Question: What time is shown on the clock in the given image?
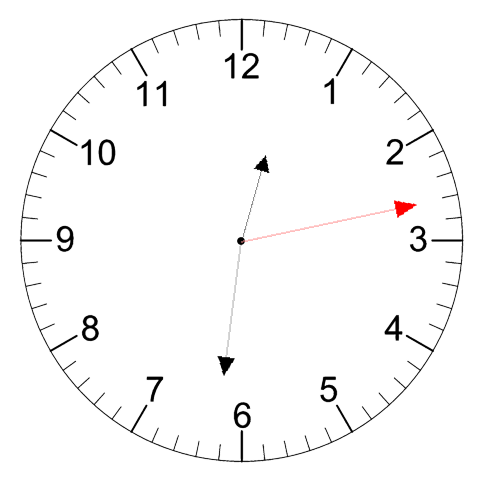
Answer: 12:31:13